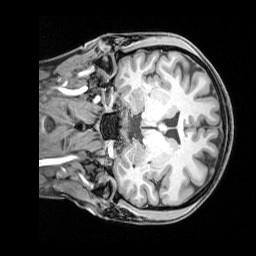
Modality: T1w
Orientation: coronal
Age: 26
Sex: female
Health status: healthy
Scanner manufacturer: siemens
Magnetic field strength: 3 T
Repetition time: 1.65 s
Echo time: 0.00182 s